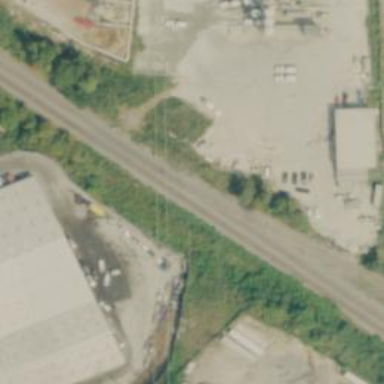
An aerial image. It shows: Railway spur junction.